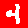
Digit: 4